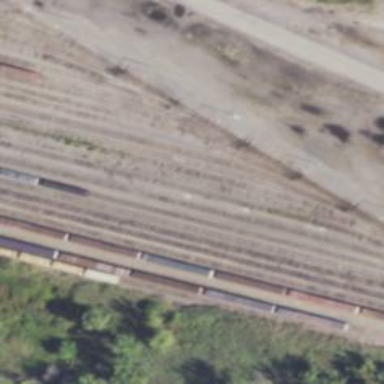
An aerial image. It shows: Railway yard.